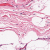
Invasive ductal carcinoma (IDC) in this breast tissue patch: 0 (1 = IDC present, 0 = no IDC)